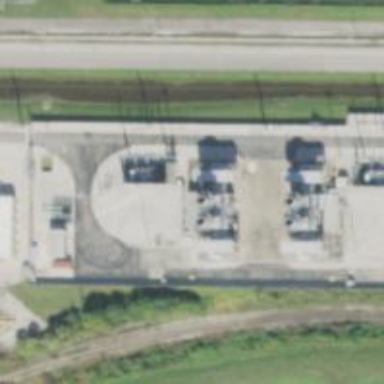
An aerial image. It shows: Gas turbine generator powered by gas.